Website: ulta-beauty
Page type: delivery-shipping
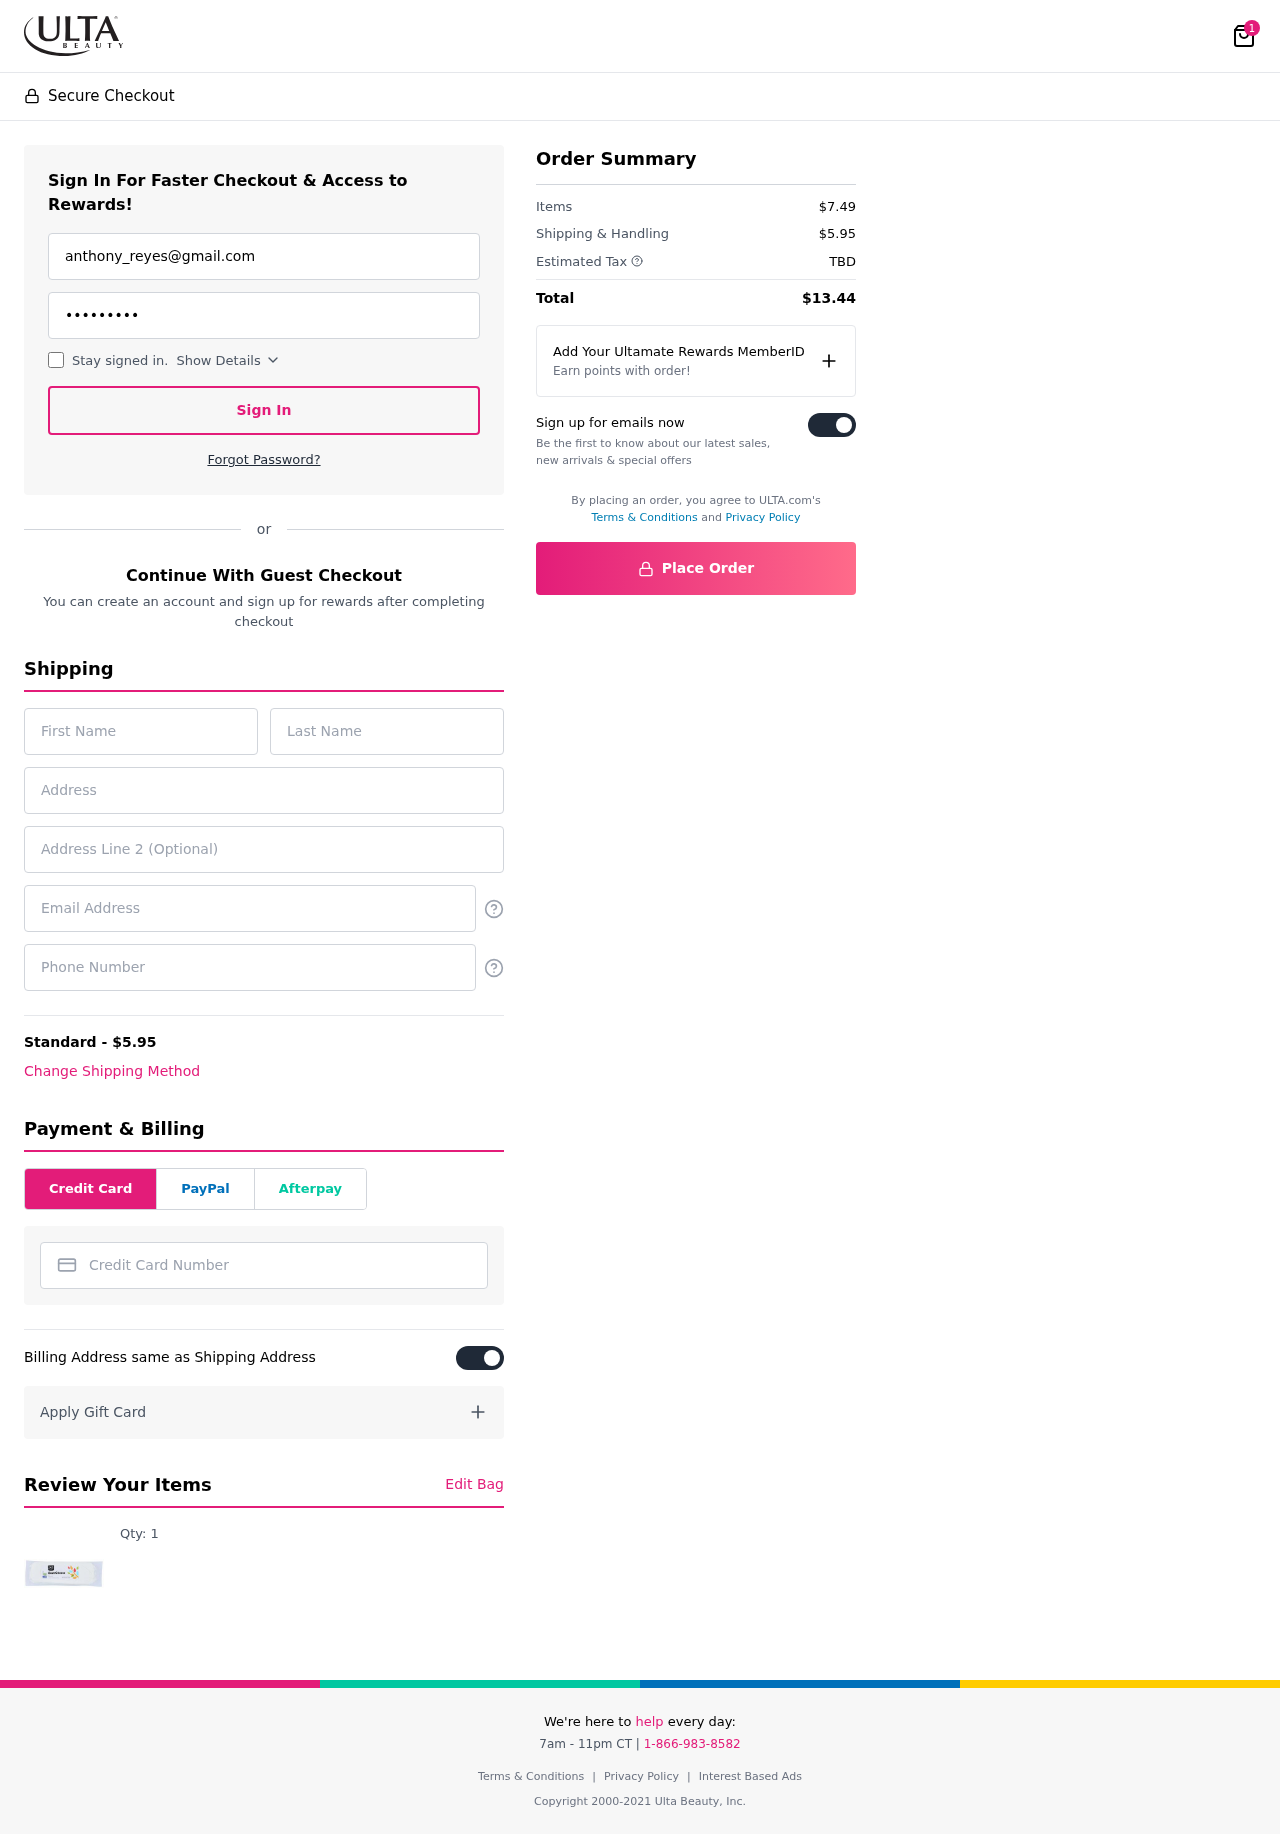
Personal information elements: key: PII_CARD_NUMBER
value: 3728 9823 0945 245
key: PII_EMAIL
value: anthony_reyes@gmail.com
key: PII_EMAIL2
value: anthony_reyes@gmail.com
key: PII_FIRSTNAME
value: Anthony
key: PII_LASTNAME
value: Reyes
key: PII_PHONE
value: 8513171321
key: PII_STREET
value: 36399 Maria Oval Suite 679
Product elements: key: PRODUCT1_QUANTITY
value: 1
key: PRODUCT1
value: Qty: 1
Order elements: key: ORDER_NUM_ITEMS
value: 1
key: ORDER_SHIPPING_COST
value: $5.95
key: ORDER_SUBTOTAL
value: $7.49
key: ORDER_TAX
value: TBD
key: ORDER_TOTAL
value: $13.44